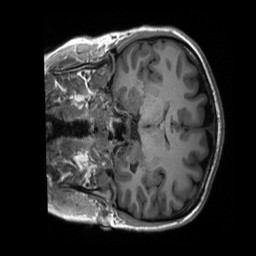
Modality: T1w
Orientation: coronal
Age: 22
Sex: female
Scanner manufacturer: siemens
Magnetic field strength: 3 T
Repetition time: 2.3 s
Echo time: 0.00232 s